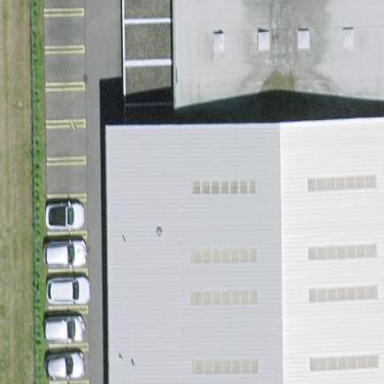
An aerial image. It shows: Industrial building.